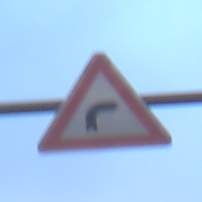
Verkehrszeichen: KurveRechts
Umgebung: Outdoor, Nature
Tageszeit: SunriseSunset
Wetter: PartlyCloudy
Licht: Natural
Jahreszeit: Autumn
Kontrast: LowContrast